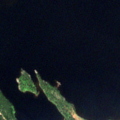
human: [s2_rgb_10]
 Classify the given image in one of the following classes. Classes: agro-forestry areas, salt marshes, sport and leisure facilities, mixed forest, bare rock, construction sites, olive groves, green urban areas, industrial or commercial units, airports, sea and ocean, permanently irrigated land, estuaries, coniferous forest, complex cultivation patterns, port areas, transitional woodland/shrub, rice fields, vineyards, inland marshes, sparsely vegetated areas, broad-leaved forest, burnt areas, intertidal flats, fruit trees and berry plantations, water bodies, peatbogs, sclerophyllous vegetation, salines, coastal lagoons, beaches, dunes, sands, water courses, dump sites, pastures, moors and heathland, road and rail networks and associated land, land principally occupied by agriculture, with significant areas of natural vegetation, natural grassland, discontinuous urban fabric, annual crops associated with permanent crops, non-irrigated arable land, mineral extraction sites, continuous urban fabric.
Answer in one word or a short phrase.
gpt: coniferous forest, water bodies